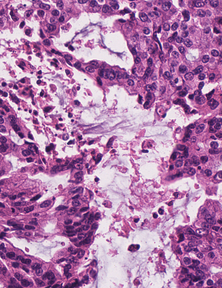
Tumor epithelial tissue: yes
Tumor-associated stroma tissue: no
Normal tissue: no